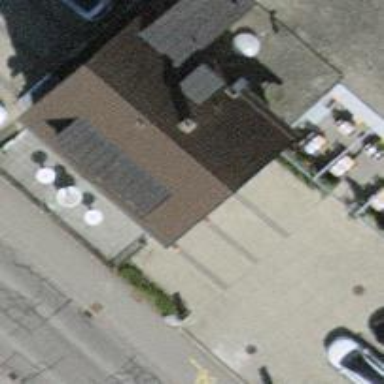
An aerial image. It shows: Restaurant.